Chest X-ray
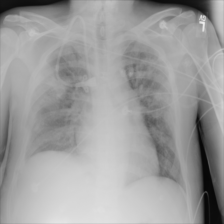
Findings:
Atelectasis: negative
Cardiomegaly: negative
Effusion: negative
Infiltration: negative
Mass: negative
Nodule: negative
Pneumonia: negative
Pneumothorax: negative
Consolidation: negative
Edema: negative
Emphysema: negative
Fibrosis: negative
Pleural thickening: negative
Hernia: negative